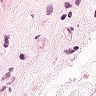
Metastatic tissue present: no